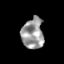
Tissue: skin
Cell type: Epithelial cells
Senescence score: 0.2446
Nuclear area (px): 657
Mean DAPI intensity: 155.065